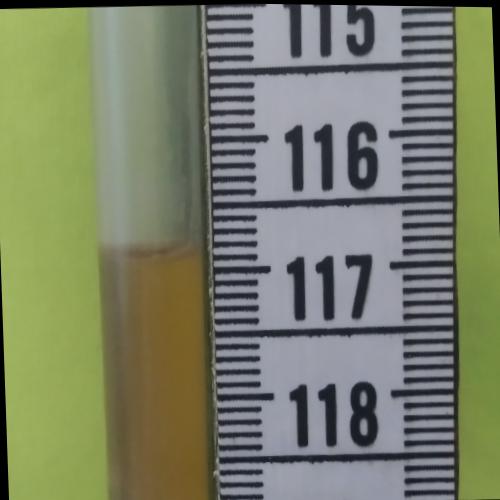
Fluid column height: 116.8 cm